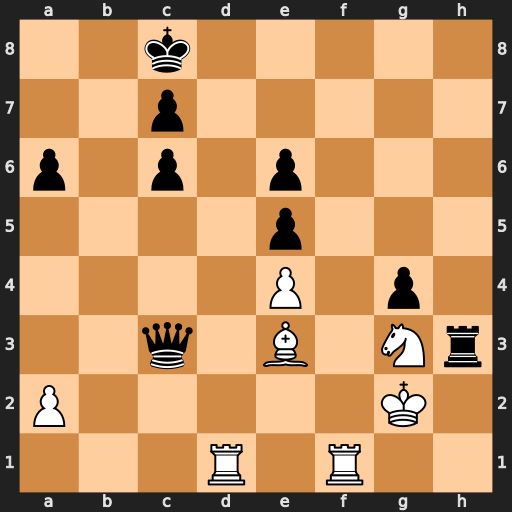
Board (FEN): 2k5/2p5/p1p1p3/4p3/4P1p1/2q1B1Nr/P5K1/3R1R2
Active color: w
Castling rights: -
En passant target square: -
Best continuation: Rf8+ Kb7 Rb1+ Qb2+ Rxb2#